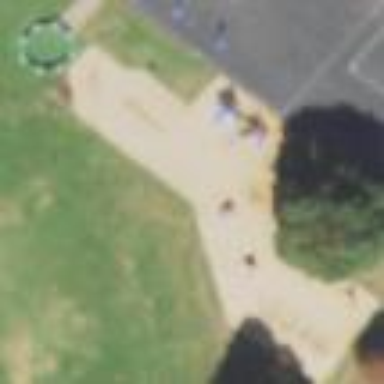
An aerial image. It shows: Playground area for leisure activities on the land.